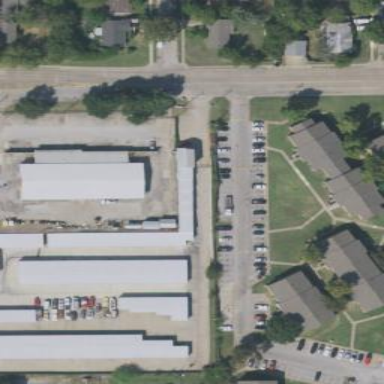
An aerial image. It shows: Warehouse building.